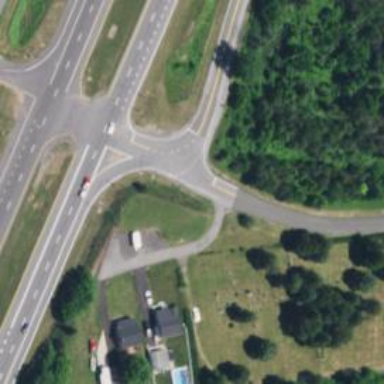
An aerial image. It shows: Asphalt trunk link road.